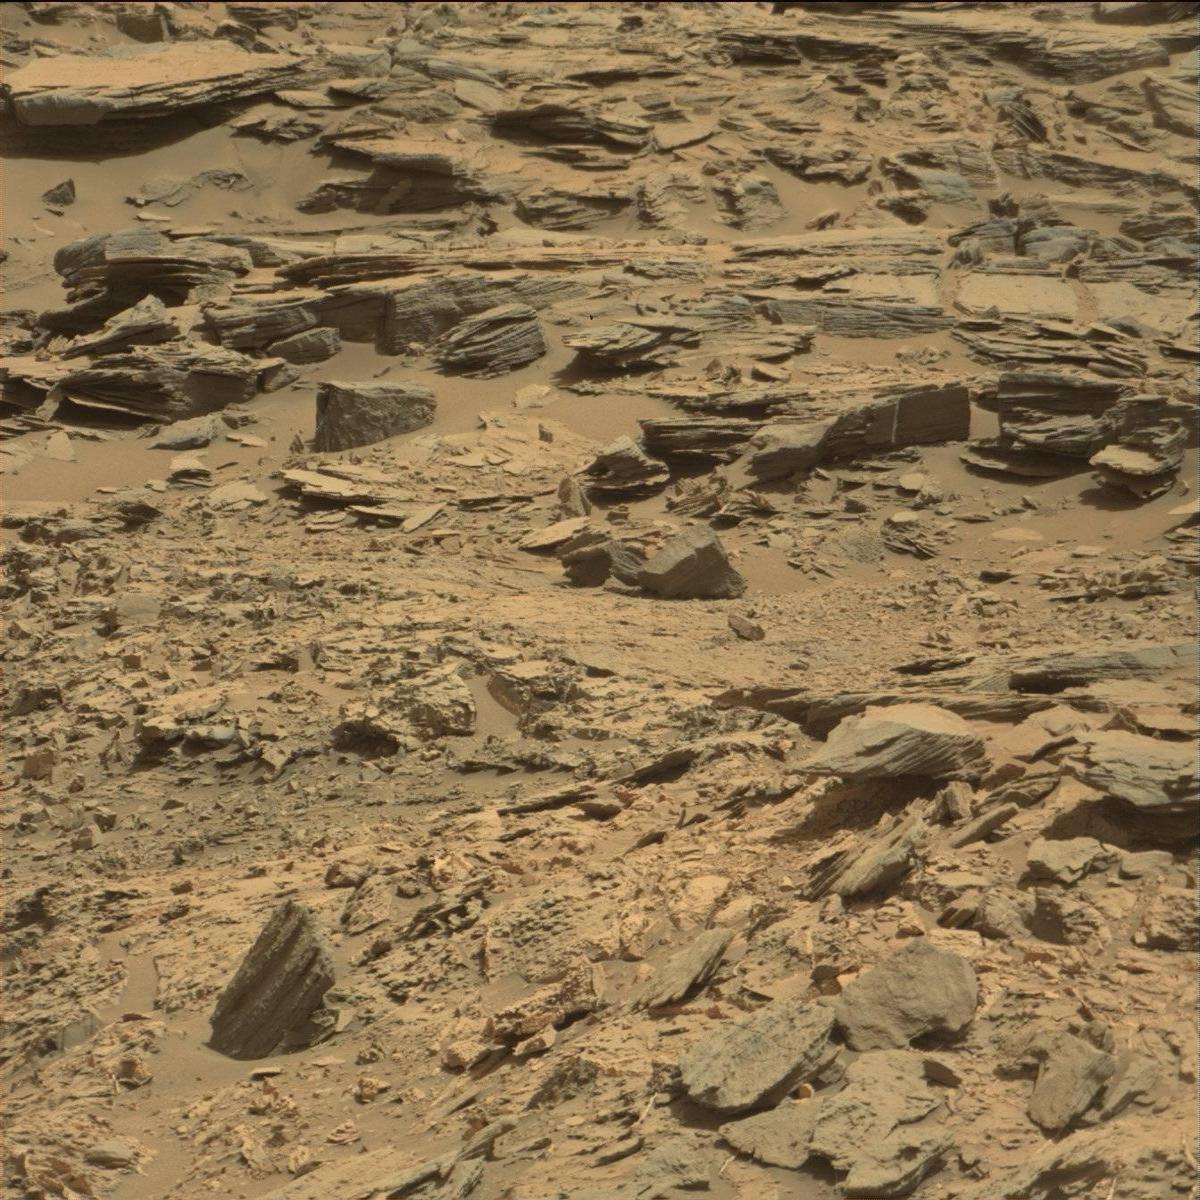
Terrain classes present: Bedrock, Rock, Sand / Soil